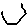
Label: hexagon